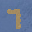
Label: 7